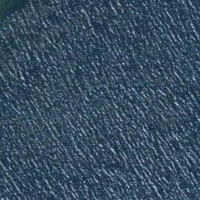
EUNIS habitat code: 14
Species observed at this site:
Achillea macrophylla